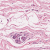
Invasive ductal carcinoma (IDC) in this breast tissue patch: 0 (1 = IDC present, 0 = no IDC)